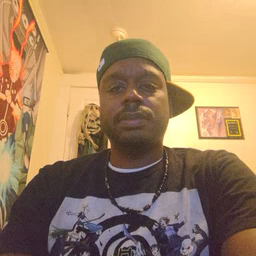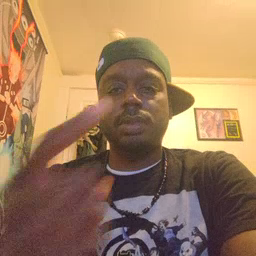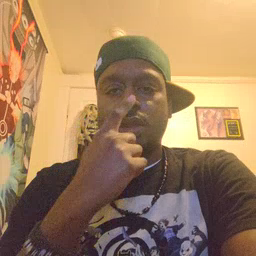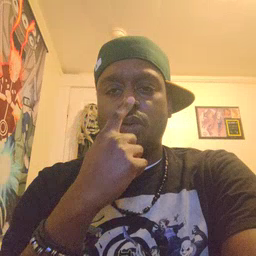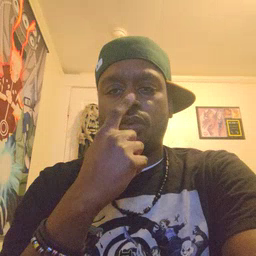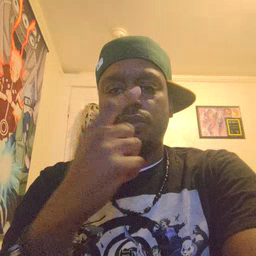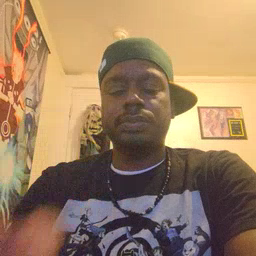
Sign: nose